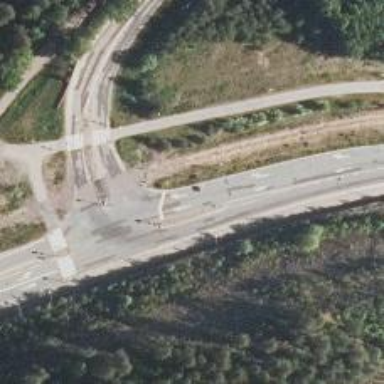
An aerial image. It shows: Secondary road.